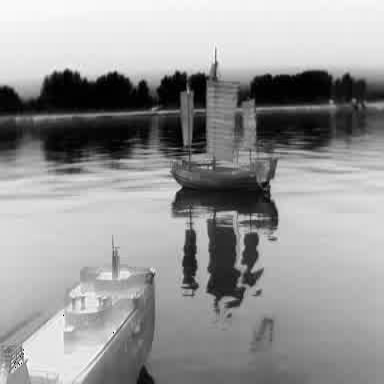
There is a container_ship in the infrared image.